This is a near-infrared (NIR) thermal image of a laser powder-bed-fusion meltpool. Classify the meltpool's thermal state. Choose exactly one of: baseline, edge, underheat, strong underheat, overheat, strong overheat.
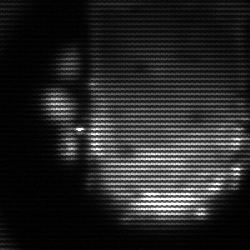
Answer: baseline